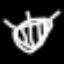
Label: diamond